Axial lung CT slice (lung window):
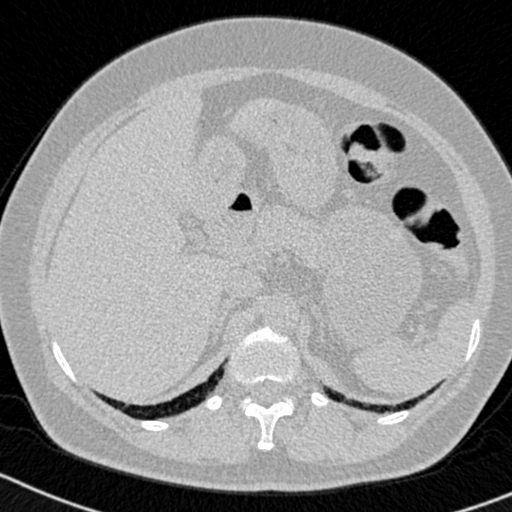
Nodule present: no